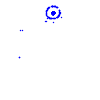
Particle: pion